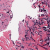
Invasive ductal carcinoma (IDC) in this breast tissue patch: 0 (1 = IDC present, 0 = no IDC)